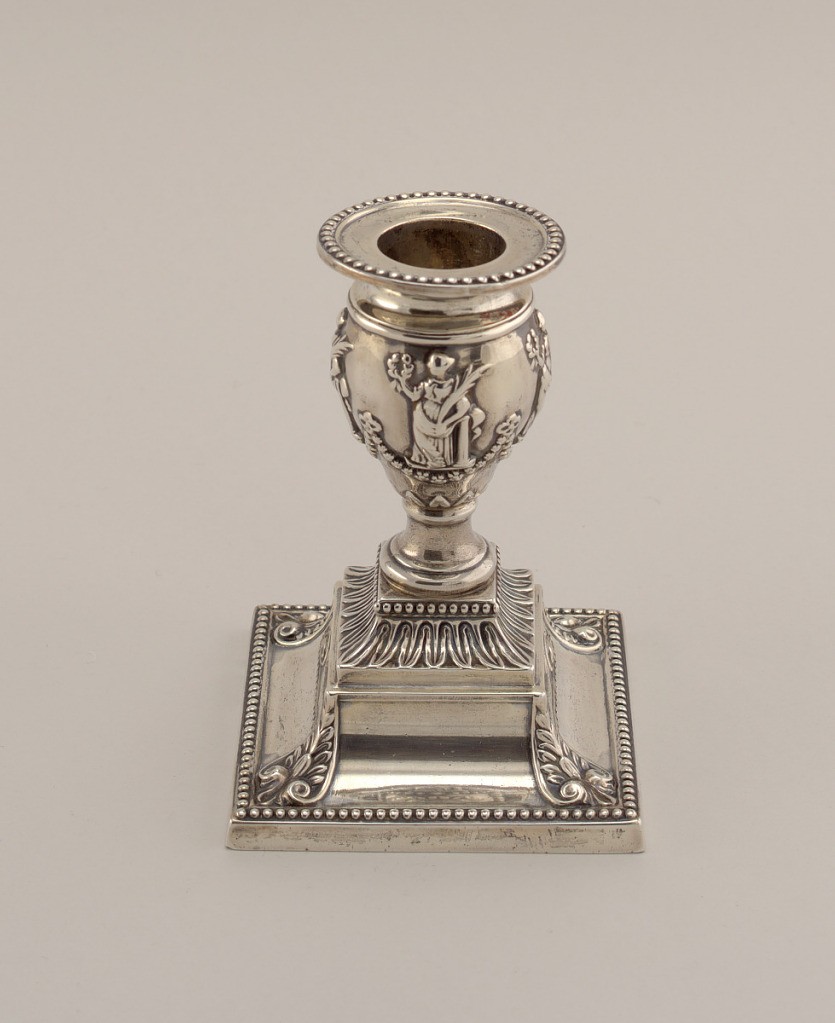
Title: One of a Pair of Candlesticks
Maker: Richard Hodd & Son, London, England, active. 1872 – ca. 1880
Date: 1878
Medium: silver
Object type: candlestick
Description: (a) Square base with bead molding and anthemion motifs on corners. Urn-shaped candleholder with four repoussé figures of Victory with palm leaf and laurel wreath above flower swags. (b) removable bobêche.